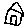
Label: house